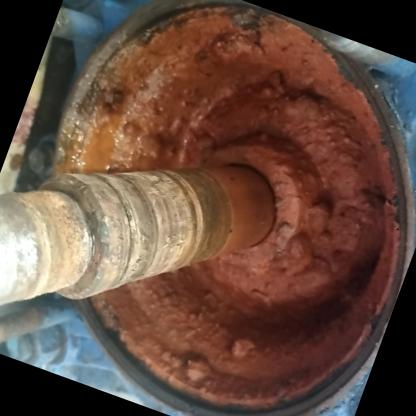
Klasa: inne